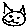
Label: cat